Question: How can I turn off responsiveness in Bootstrap 3?
I just want to develop a desktop version and when the size is different it should still appear like the desktop version.
Twitter.com does this. If you try to resize, nothing happens to the UI while my site is redesigning all the elements.
Example of how I want it:

Anyway now how to turn off the responiveness? All help appreciated.
Also recently read that in Bootstrap 2.0 you just remove responive boostrap CSS, but in 3.0 its baked into one css file.
Thanks.
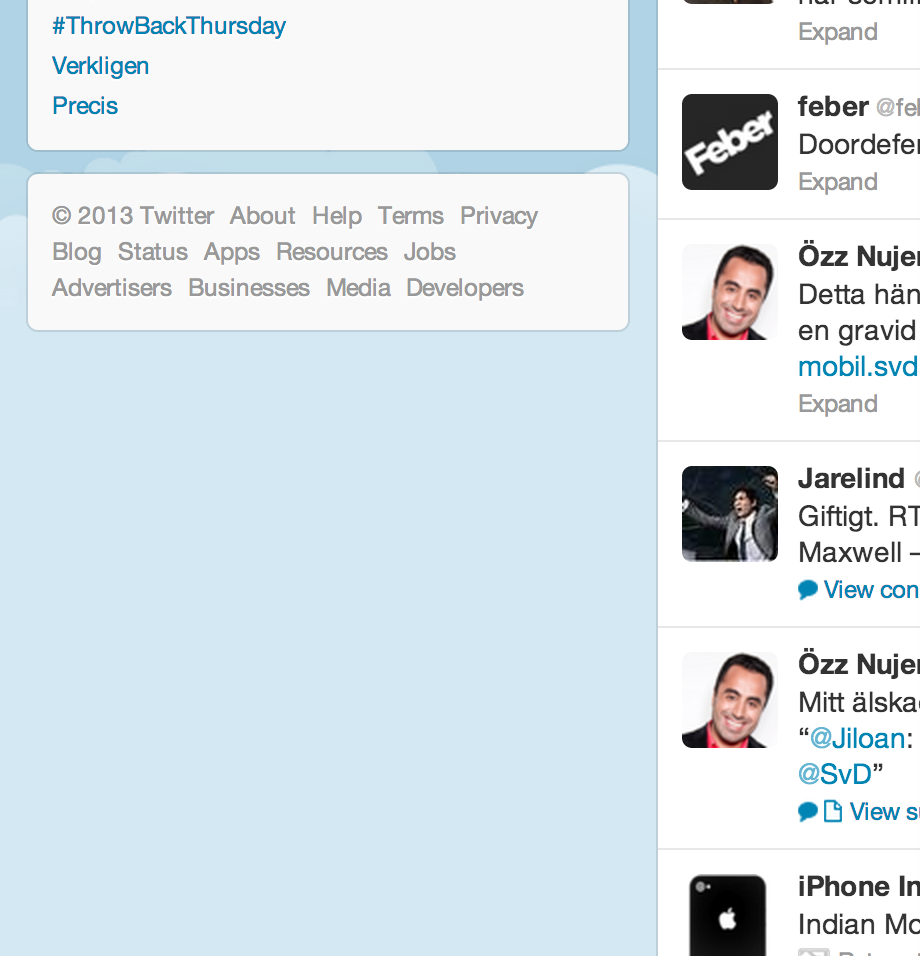
Answer: My code below was written for v3.0.0RC2, but in v3.0.0 the docs got a section specifically about this question: <URL>
Use the 'col-xs-X' classes since they are constant percentage widths. Then the responsiveness comes from '.container' using 'max-width' at different media sizes. You can define your own alternative to '.container' and use everything else like normal:
Fiddle for the example below: <URL>
HTML:
'''
<!-- Don't use .container at all or you will have to
override a lot of responsive styles. -->
<div class="container-non-responsive">
<div class="row">
<div class="col-xs-4">
<h1>Welcome to Non-responsive Land</h1>
</div>
<div class="col-xs-8">
<!-- More content, more content -->
</div>
</div>
</div>
'''
CSS:
'''
.container-non-responsive {
/* Margin/padding copied from Bootstrap */
margin-left: auto;
margin-right: auto;
padding-left: 15px;
padding-right: 15px;
/* Set width to your desired site width */
width: 1170px;
}
'''